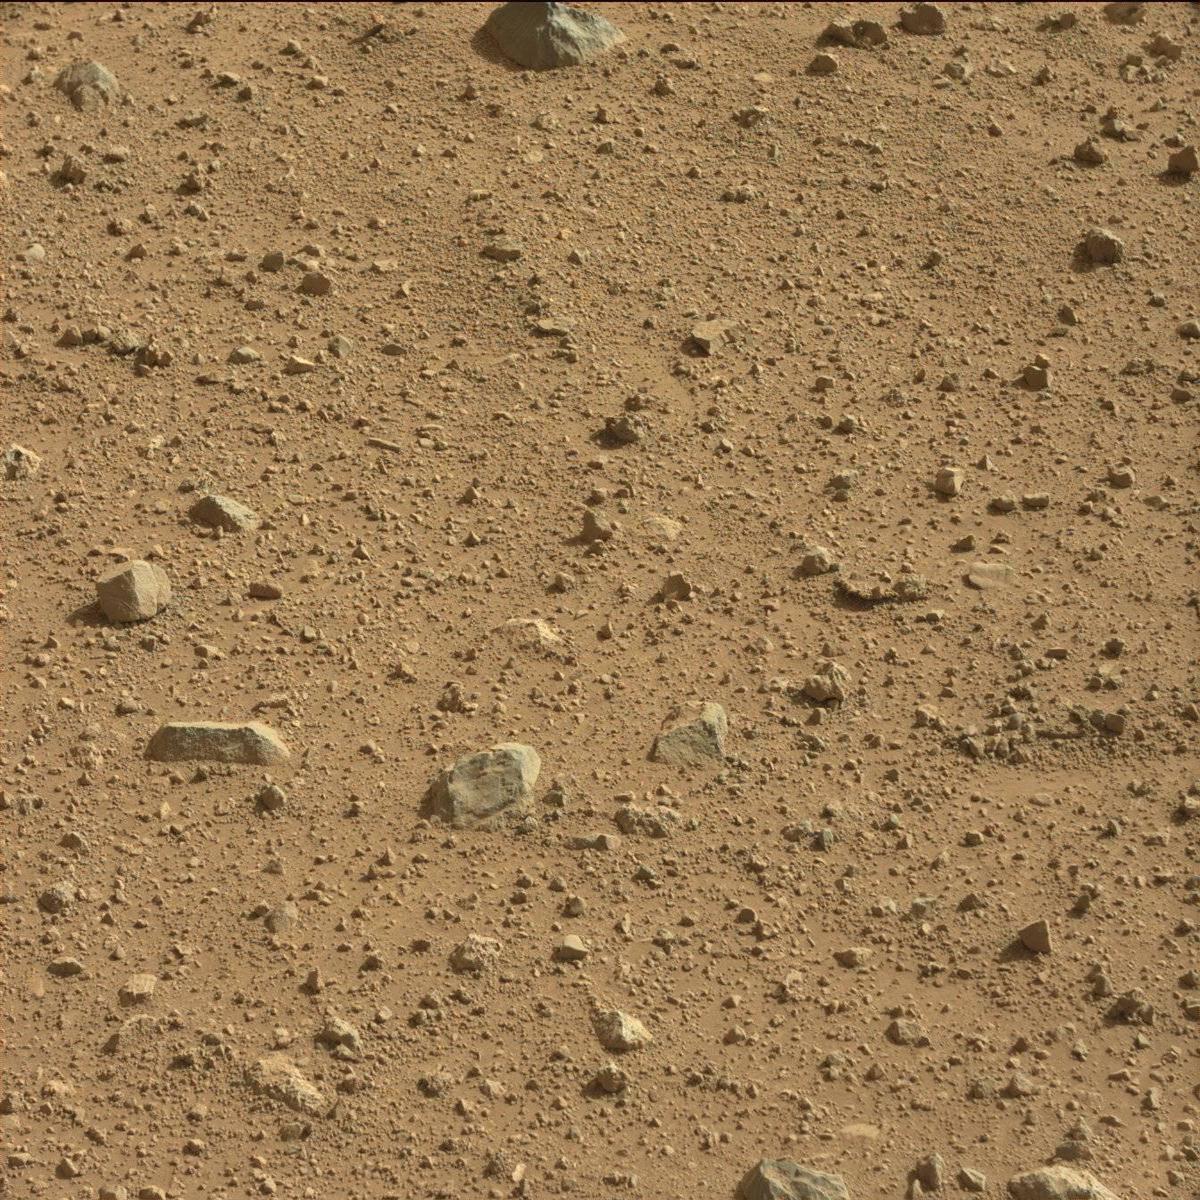
Terrain classes present: Bedrock, Rock, Sand / Soil